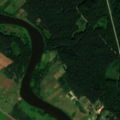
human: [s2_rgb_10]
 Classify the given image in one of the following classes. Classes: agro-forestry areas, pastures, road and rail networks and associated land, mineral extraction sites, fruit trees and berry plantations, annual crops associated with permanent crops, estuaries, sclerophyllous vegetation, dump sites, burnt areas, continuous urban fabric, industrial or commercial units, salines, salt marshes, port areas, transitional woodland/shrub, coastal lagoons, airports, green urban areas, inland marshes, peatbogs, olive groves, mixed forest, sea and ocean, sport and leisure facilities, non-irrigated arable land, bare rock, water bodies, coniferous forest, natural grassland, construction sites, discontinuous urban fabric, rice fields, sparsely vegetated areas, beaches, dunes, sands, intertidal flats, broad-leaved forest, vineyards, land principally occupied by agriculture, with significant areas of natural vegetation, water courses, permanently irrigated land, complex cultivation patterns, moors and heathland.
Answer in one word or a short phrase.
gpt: non-irrigated arable land, complex cultivation patterns, land principally occupied by agriculture, with significant areas of natural vegetation, coniferous forest, mixed forest, water courses